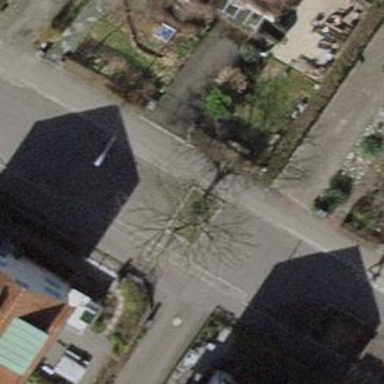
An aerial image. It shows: Bollard.